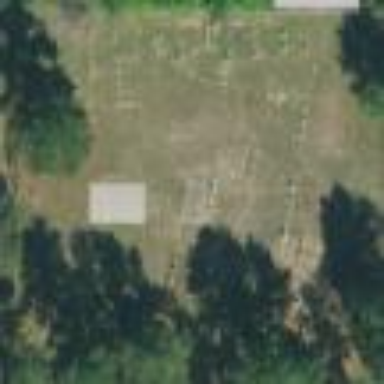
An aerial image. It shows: Graveyard area designated as cemetery.